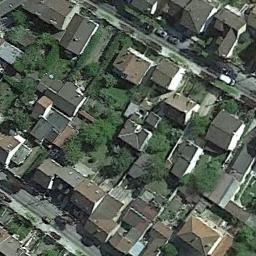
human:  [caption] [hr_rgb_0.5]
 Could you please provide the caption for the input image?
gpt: A dense residential area has a lot of greenery and lots of houses neatly arranged .

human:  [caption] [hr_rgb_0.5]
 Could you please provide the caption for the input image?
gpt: Many roads and neatly arranged houses in densely populated areas .

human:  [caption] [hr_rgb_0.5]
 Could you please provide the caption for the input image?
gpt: The dense residential is next to some trees and cars .

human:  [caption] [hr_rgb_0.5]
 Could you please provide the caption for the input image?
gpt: There are trees near the house .

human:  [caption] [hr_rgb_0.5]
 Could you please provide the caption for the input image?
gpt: There are brown and black buildings on dense residential area .